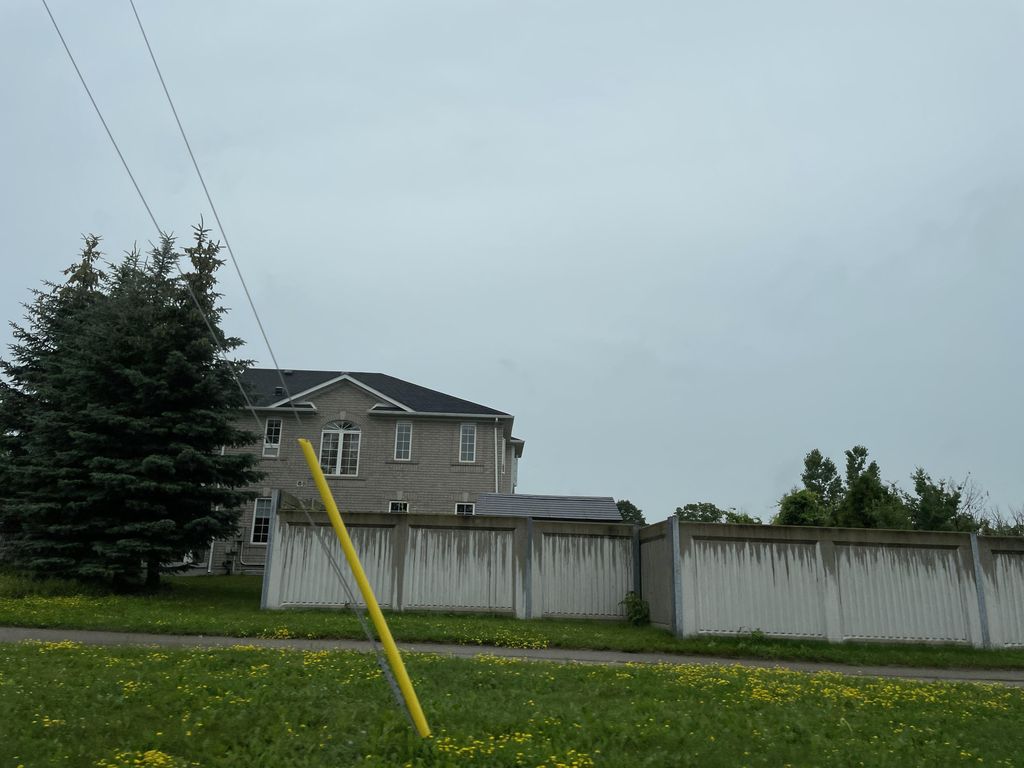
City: kitchener-waterloo